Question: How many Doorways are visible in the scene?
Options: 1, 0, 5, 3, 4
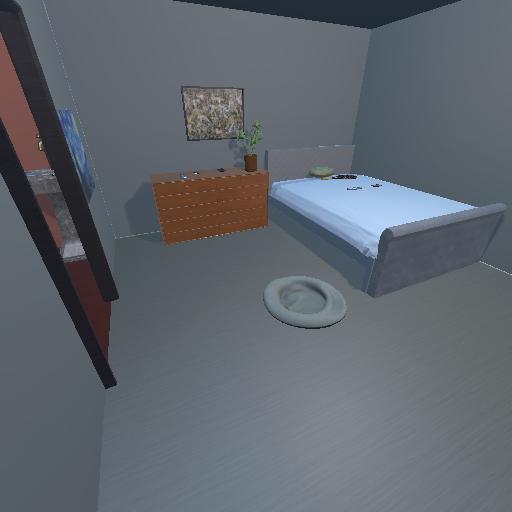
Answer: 1